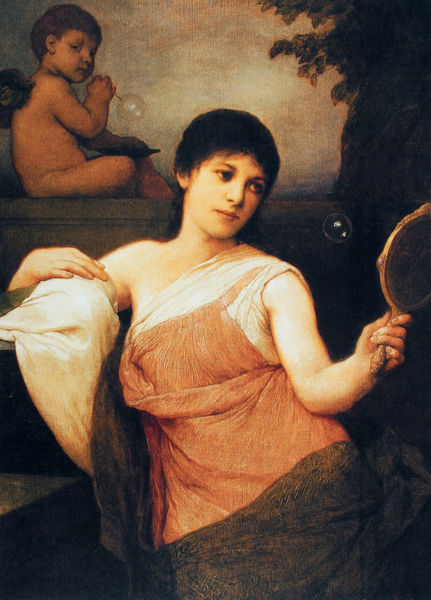
Titel: Seifenblasen
Künstler: Gabriel von Max
Standort: Seattle
Institution: Frye Art Museum
Schlagwörter: baum, blätter, dunkel, flügel, gemälde, hand, himmel, nackt, umhang, weiß, gelb, mädchen, ocker, abend, finger, frau, grau, haar, hell, hintergrund, kleid, licht, mund, orange, schwarz, blick, dame, rose, rot, tuch, symbolismus, jung, arm, augen, blicke, falten, gesicht, stein, bildnis, blicken, portrait, spiegel, öl, gewand, haare, stoff, decke, kind, klassizismus, rosa, schulter, schön, oval, engel, putte, putto, farbig, zwei, mauer, baby, gris, jaune, angelehnt, draperie, stuck, stolz, antike, knabe, blanc, noir, hell-dunkel, betrachten, eitelkeit, handspiegel, romanik, blanche, rouge, sombre, drapé, seife, femme, amor, tunika, putti, blasen, arbre, ciel, cheveux, main, robe, cupido, blase, miroir, enfant, arc, italienisch, aile, ange, seifenblase, seifenblasen, strohhalm, schwarzhaarig, jeune, visage, ailes, bras, angelot, cupidon, regard, mirroir, miroire, schuler, selbstverliebt, vanitas, piegel, frau schaut in einen spiegel, chérubin, blasen+spiegel, bulle, bulles, courts, femme\, braas, ufemme, memento mori